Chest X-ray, AP view. Patient: 65 years old, sex F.
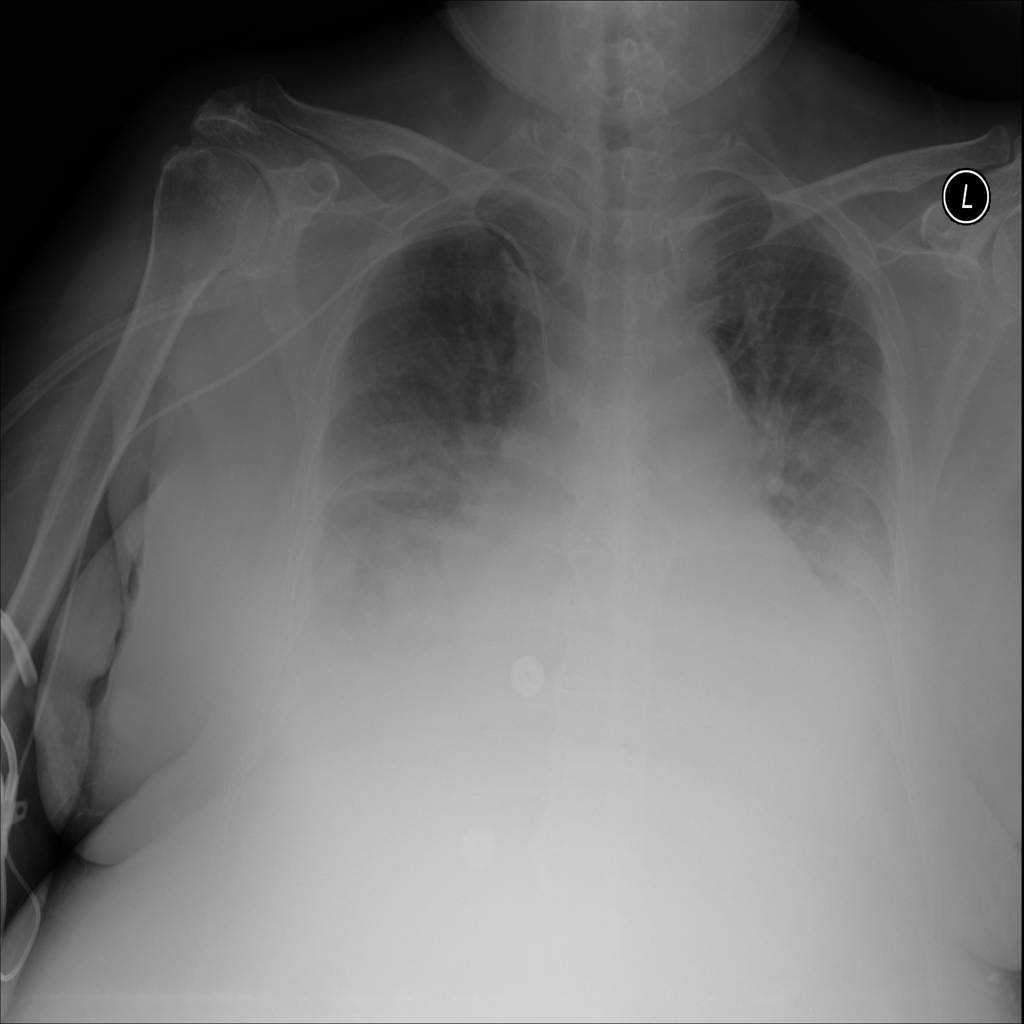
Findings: Atelectasis, Effusion, Infiltration